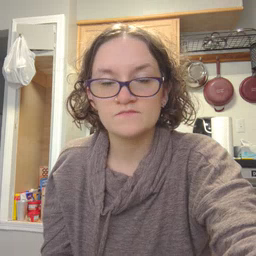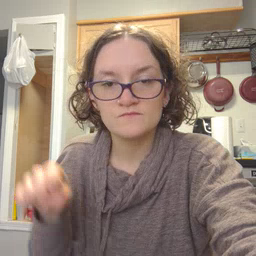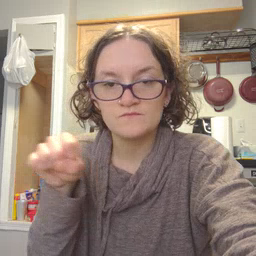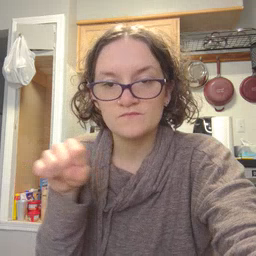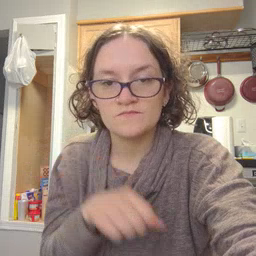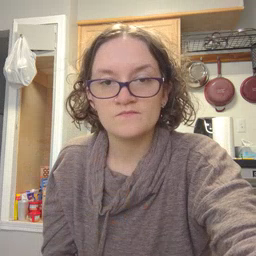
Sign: shoe